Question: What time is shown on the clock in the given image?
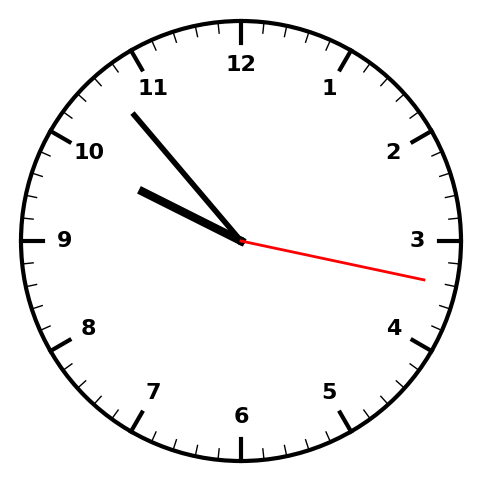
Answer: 09:53:17